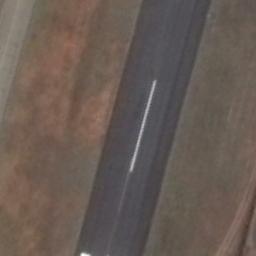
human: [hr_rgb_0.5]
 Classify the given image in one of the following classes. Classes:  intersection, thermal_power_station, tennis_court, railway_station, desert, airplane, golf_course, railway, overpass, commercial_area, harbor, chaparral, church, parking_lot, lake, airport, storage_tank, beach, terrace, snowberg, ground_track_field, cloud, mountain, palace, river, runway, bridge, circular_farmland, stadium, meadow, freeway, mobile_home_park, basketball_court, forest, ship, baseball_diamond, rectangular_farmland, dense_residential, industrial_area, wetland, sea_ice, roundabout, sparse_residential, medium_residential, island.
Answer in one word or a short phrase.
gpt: runway